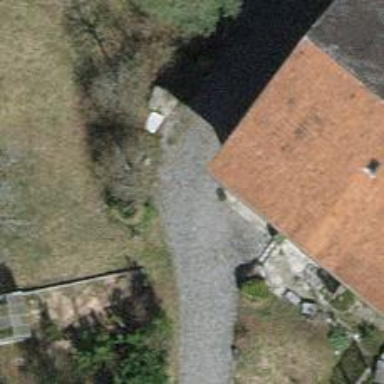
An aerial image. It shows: Driveway with surface of sett.